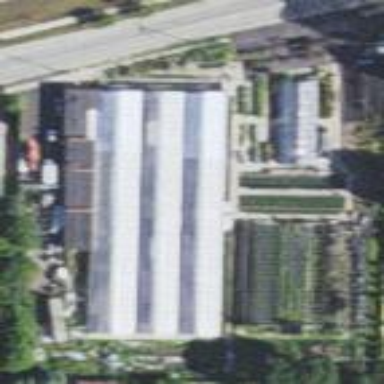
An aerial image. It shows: Garden center shop.